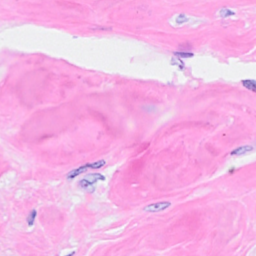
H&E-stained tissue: Breast